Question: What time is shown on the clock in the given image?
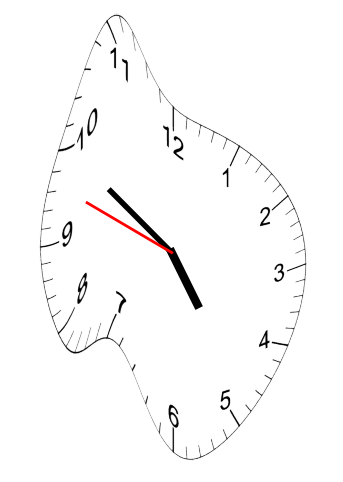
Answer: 04:49:48